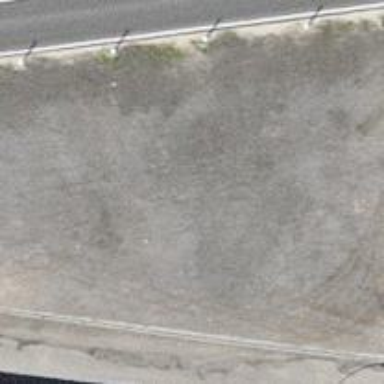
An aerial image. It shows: Parking area with surface.